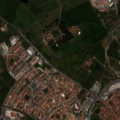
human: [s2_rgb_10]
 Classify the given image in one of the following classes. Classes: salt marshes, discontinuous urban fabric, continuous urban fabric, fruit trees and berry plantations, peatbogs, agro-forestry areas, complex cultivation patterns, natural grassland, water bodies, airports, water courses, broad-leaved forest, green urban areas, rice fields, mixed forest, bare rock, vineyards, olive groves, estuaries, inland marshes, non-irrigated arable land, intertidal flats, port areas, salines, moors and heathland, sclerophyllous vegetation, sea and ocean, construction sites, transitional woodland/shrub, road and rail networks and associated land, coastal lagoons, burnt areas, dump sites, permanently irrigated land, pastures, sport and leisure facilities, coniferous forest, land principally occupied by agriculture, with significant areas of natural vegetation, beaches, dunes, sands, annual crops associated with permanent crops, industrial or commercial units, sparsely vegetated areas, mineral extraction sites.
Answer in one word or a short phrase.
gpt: continuous urban fabric